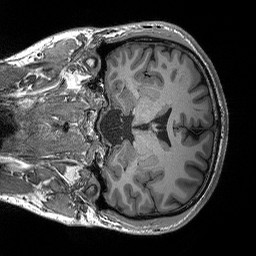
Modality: T1w
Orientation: coronal
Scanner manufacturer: siemens
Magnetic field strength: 3 T
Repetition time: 2.3 s
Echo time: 0.00298 s